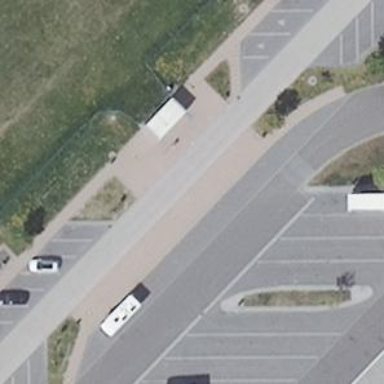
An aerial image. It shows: Street side parking area.